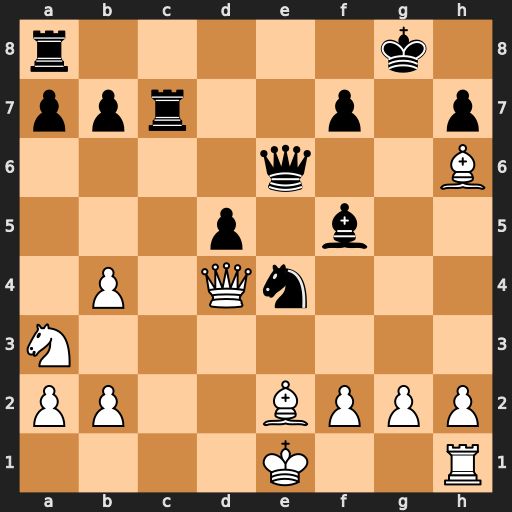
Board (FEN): r5k1/ppr2p1p/4q2B/3p1b2/1P1Qn3/N7/PP2BPPP/4K2R
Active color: w
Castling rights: K
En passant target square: -
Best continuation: Qg7#